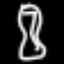
Label: hourglass